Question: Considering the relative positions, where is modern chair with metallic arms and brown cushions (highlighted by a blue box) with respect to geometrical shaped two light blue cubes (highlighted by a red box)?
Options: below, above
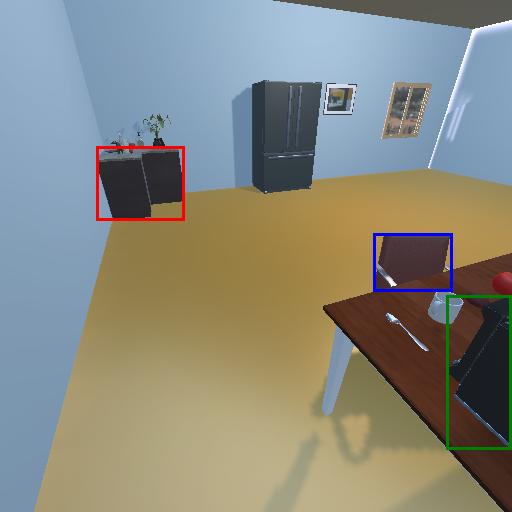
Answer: below